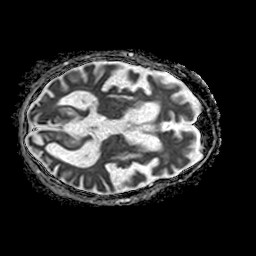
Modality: ADC
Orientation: axial
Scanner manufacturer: philips
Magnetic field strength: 1.5 T
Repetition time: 3.395 s
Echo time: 0.09092 s